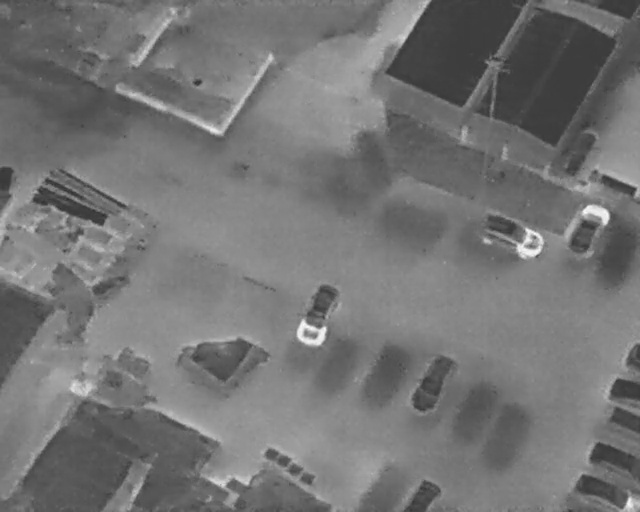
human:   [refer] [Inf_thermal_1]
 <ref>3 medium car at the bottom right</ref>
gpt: <box>[[95, 73, 99, 79, 2], [92, 84, 99, 94, 2], [91, 89, 97, 102, 2]]</box>

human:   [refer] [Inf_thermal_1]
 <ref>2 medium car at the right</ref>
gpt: <box>[[77, 39, 82, 52, 20], [87, 41, 96, 48, 25]]</box>

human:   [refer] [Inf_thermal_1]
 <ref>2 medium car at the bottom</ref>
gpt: <box>[[62, 71, 72, 77, 25], [63, 93, 68, 100, 2]]</box>